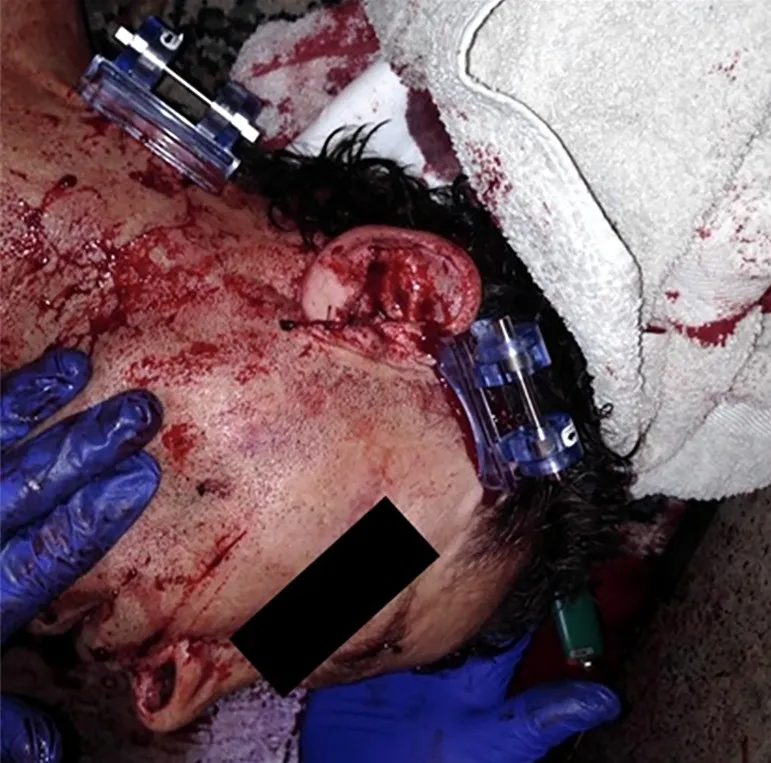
Case 2: iTClamp application One iTClamp was applied to each of the stab wounds (one to the temporal region and one to the neck) to stop the bleeding. First responders reported no issues with airway management.
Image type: medical_photograph (other_medical_photograph)